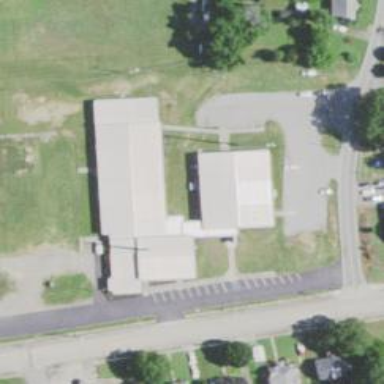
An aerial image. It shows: School.